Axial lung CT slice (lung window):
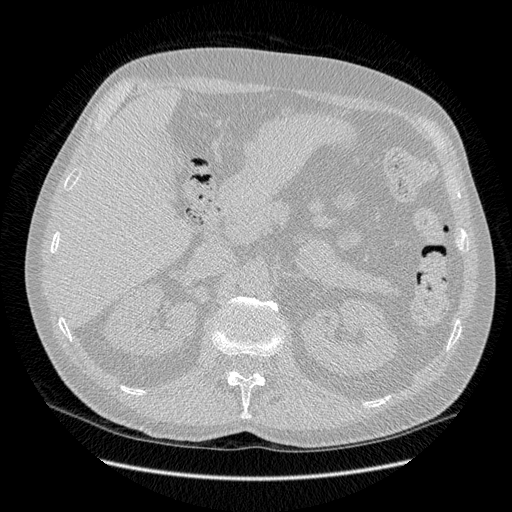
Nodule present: no